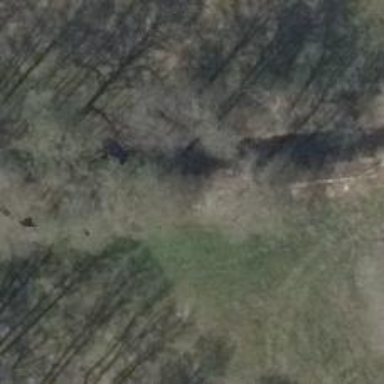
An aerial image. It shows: Row of trees in natural setting.